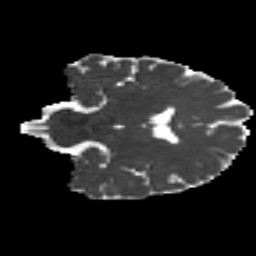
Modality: MD
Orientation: coronal
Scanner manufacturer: siemens
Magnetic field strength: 3 T
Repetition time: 4.16 s
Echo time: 0.0806 s